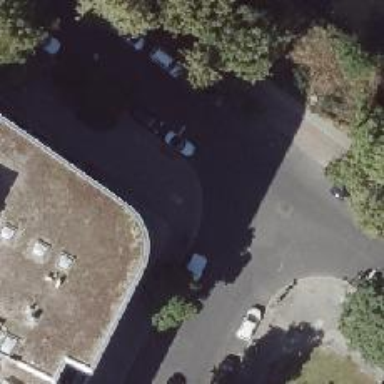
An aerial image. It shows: Unmarked crossing on footway.